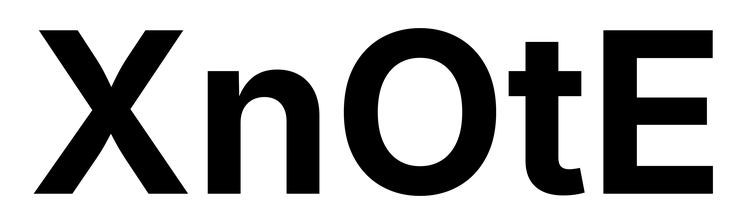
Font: Inter_Bold